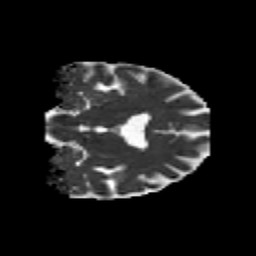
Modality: MD
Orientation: coronal
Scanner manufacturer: siemens
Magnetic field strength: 3 T
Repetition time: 6.8 s
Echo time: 0.093 s